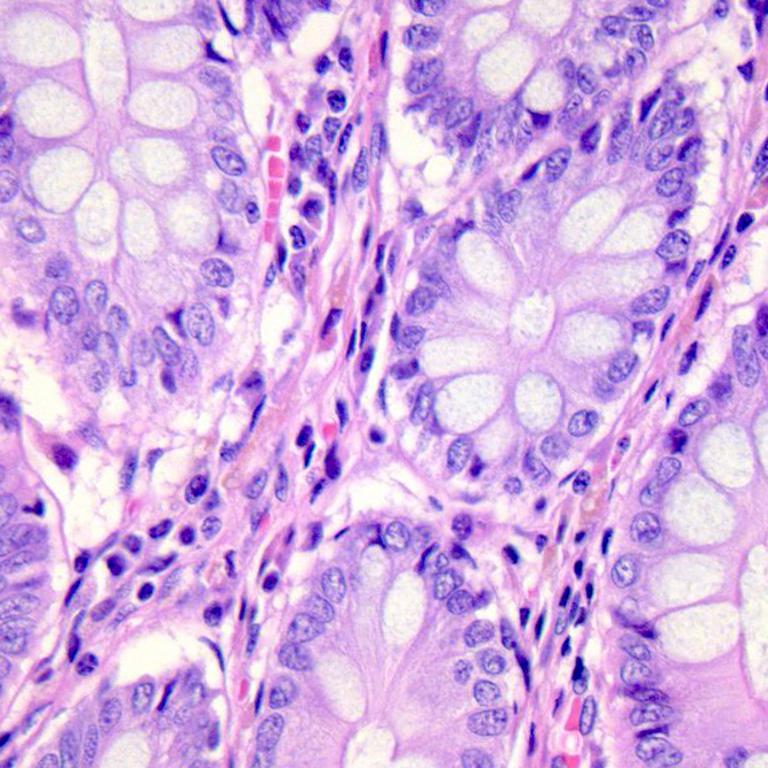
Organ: colon
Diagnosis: benign